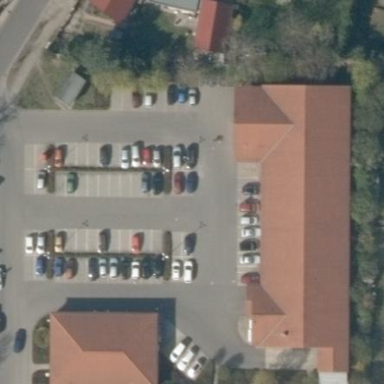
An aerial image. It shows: Street-side parking area.